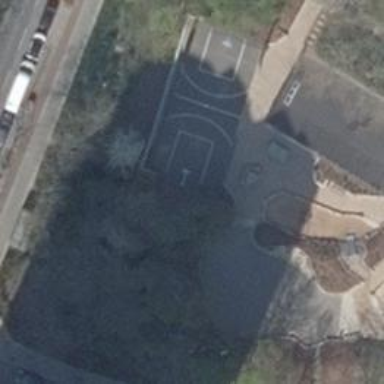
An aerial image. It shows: Basketball court in the leisure land pitch.